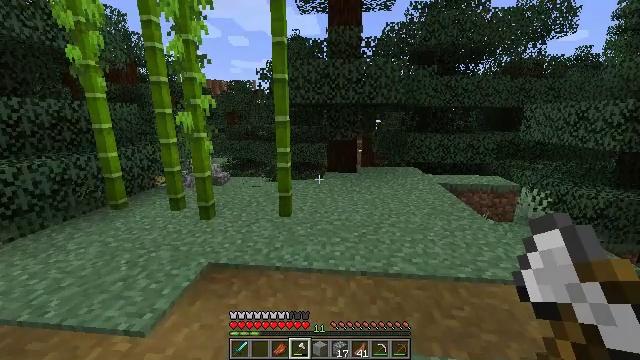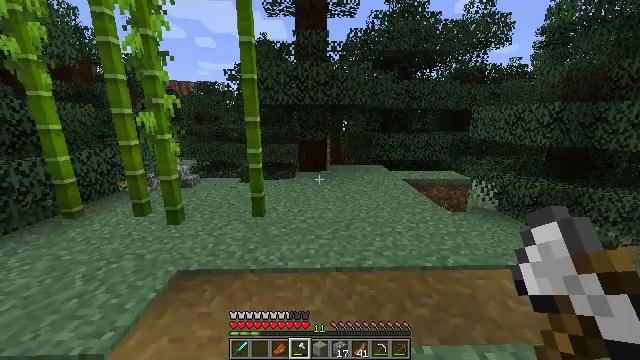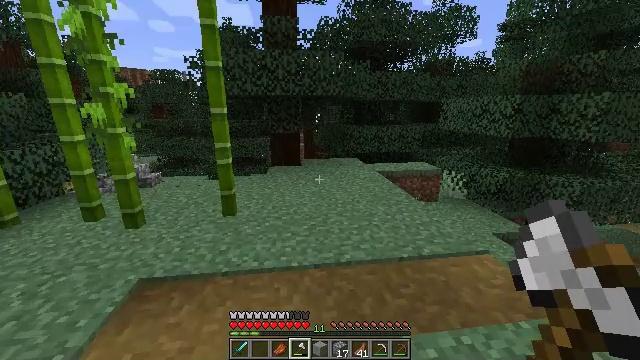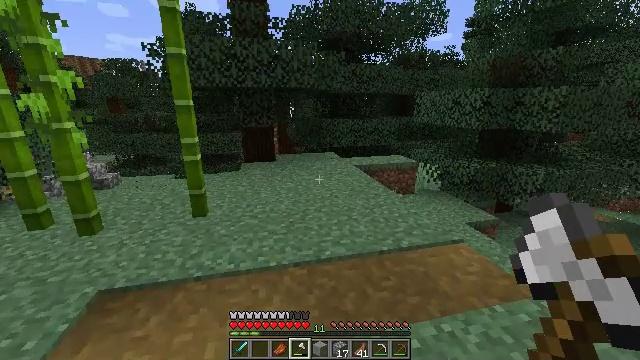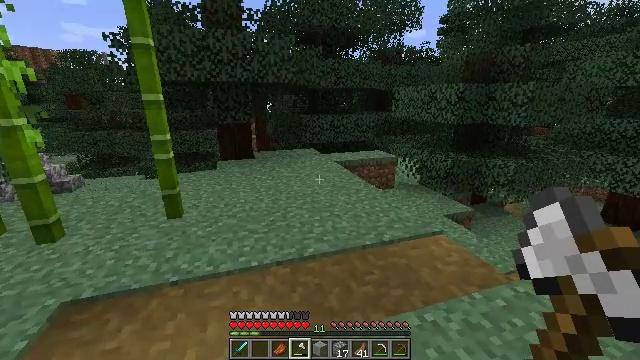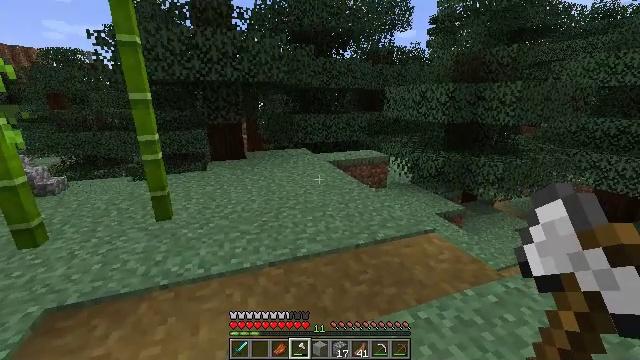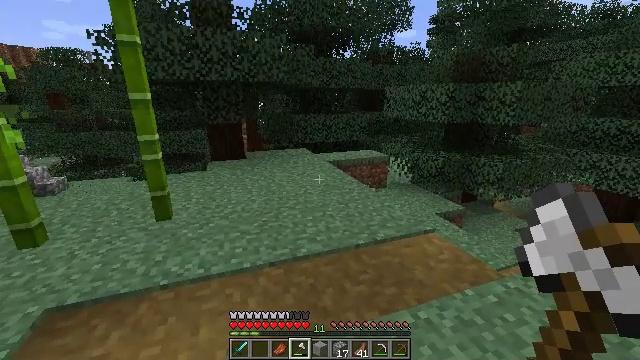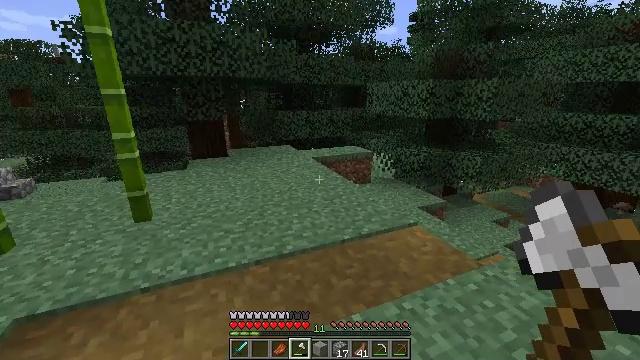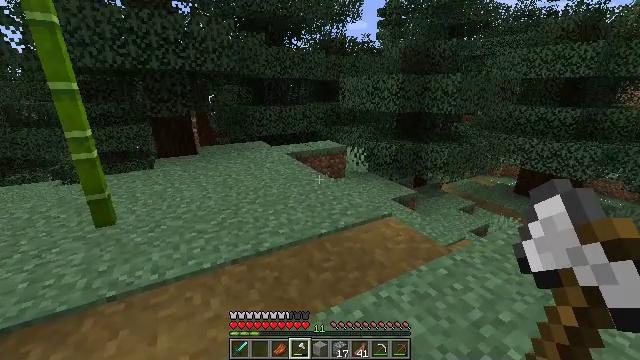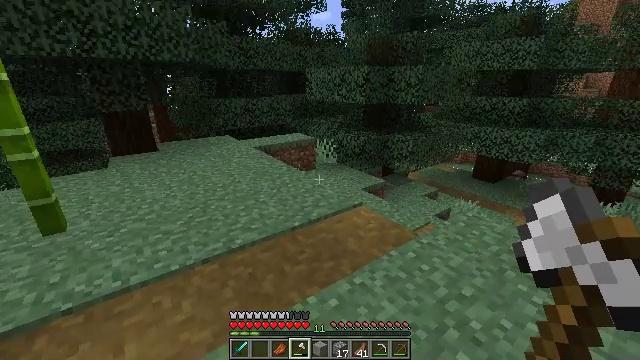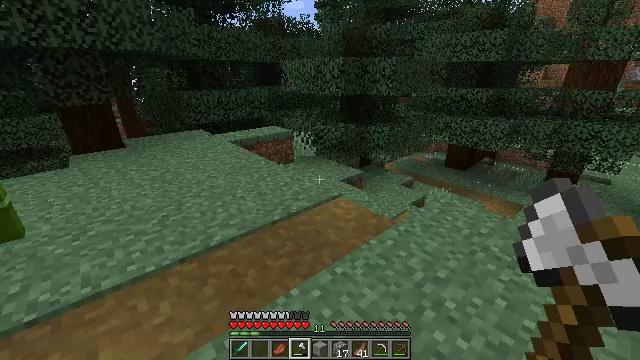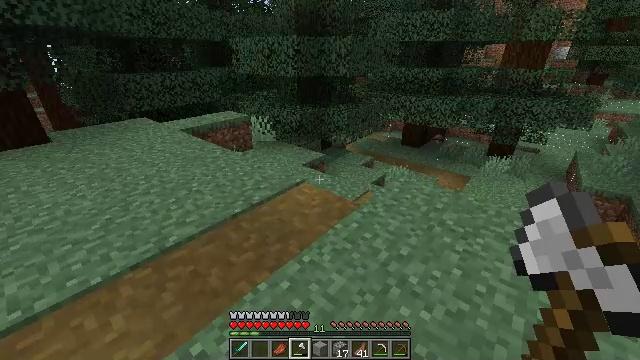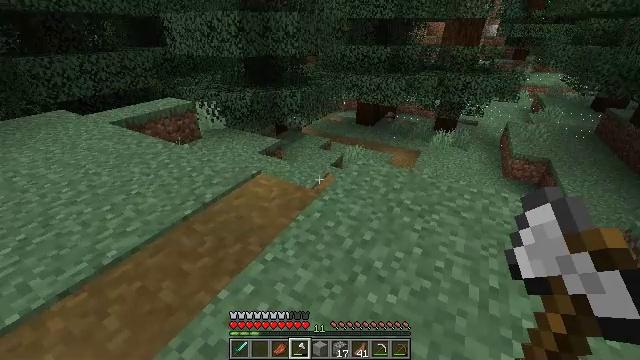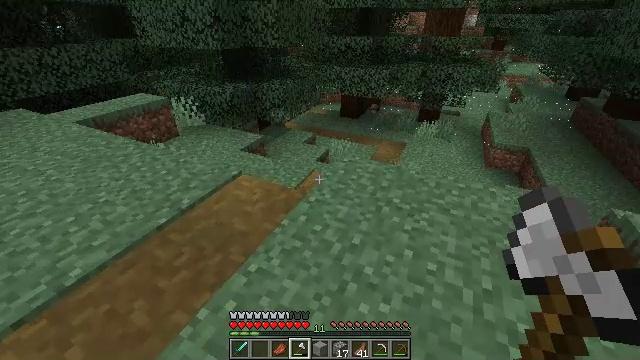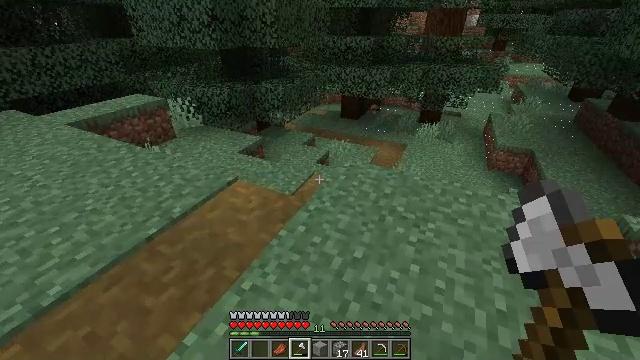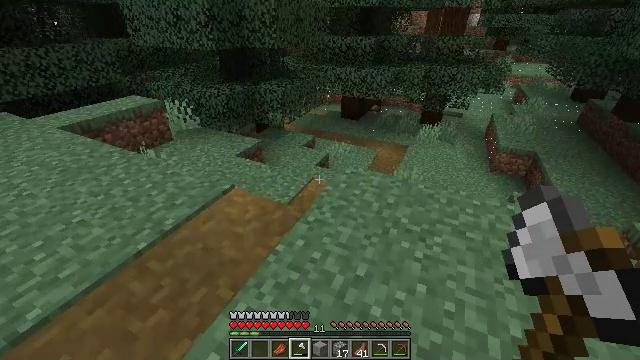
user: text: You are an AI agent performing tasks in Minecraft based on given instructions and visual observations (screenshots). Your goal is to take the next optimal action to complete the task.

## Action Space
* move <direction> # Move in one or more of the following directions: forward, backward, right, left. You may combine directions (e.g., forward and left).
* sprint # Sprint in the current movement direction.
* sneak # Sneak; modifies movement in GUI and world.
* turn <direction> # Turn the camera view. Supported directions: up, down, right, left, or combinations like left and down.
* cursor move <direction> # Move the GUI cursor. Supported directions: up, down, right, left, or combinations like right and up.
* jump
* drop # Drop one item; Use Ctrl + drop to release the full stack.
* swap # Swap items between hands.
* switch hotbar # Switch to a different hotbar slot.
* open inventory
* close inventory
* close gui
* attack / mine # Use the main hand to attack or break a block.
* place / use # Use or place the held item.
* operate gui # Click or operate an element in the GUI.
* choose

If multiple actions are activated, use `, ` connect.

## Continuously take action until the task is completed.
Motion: motion action
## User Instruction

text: Mine bamboo with your hand.
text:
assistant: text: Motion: turn right
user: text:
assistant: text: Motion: turn right and down
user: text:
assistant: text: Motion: turn right and down
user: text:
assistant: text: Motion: turn right
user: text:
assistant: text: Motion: turn right
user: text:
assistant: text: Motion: no_op
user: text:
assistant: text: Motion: turn right
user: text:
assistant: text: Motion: turn right and down
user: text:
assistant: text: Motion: turn right and down
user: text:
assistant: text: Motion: turn right and down
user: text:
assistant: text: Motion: move forward, turn right and down
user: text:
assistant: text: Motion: move forward, turn right and down
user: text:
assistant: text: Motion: move forward, turn right and down
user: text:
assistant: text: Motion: move forward
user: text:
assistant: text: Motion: move forward
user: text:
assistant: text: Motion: move forward
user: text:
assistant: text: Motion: move forward, turn left
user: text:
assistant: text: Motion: move forward, turn left and up
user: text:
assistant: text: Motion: move forward, turn left and up
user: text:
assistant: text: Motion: move forward, sprint, turn left and up
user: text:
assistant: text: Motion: move forward, sprint, turn left and up
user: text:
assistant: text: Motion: move forward, sprint, turn left and up
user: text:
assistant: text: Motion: move forward, sprint, turn left and up
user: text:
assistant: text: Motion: move forward
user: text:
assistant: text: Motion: move forward
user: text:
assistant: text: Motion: move forward, turn up
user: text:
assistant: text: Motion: move forward, turn up
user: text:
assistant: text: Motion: move forward, turn left
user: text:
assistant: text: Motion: move forward, turn left
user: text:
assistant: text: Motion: move forward, turn left